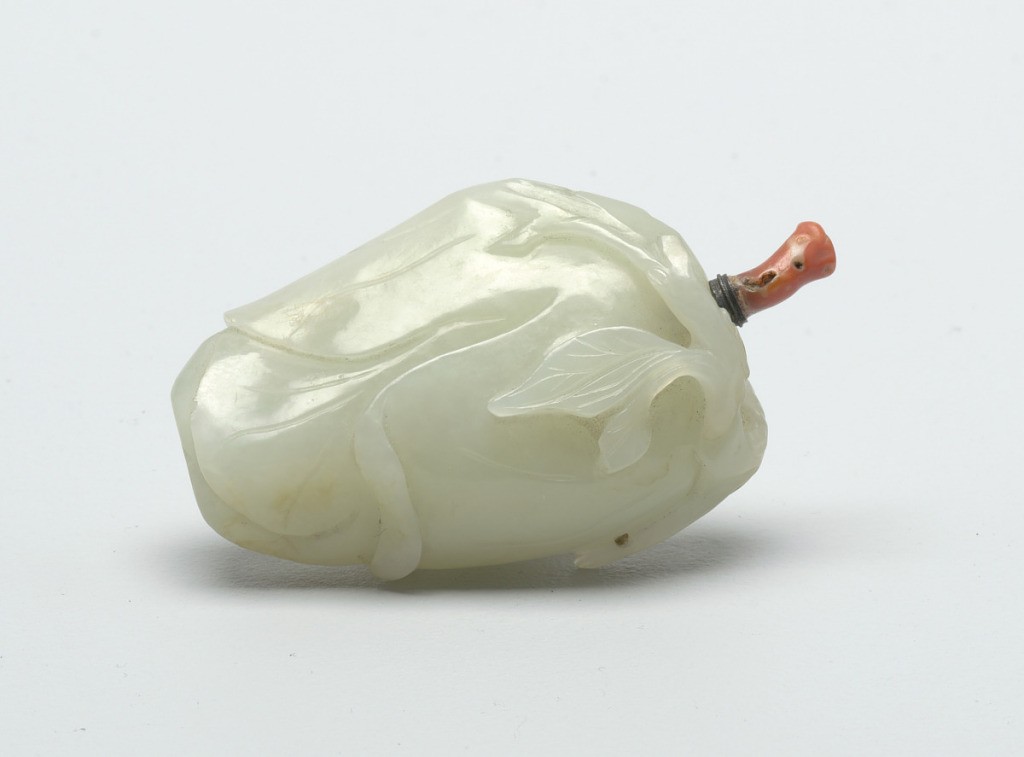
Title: Snuff bottle and stopper
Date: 18th century
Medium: Jade, carnelian stopper
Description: Milky stone, carved, blossom shape, oval top???